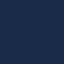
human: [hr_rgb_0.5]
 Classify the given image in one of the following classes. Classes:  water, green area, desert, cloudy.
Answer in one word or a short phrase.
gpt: water